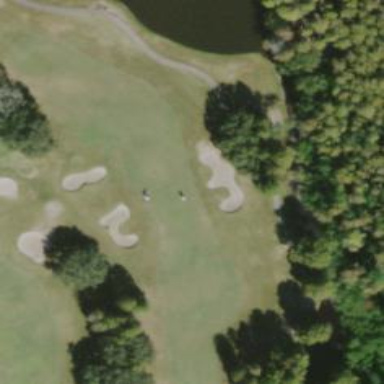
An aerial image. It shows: View of golf hole.